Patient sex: M
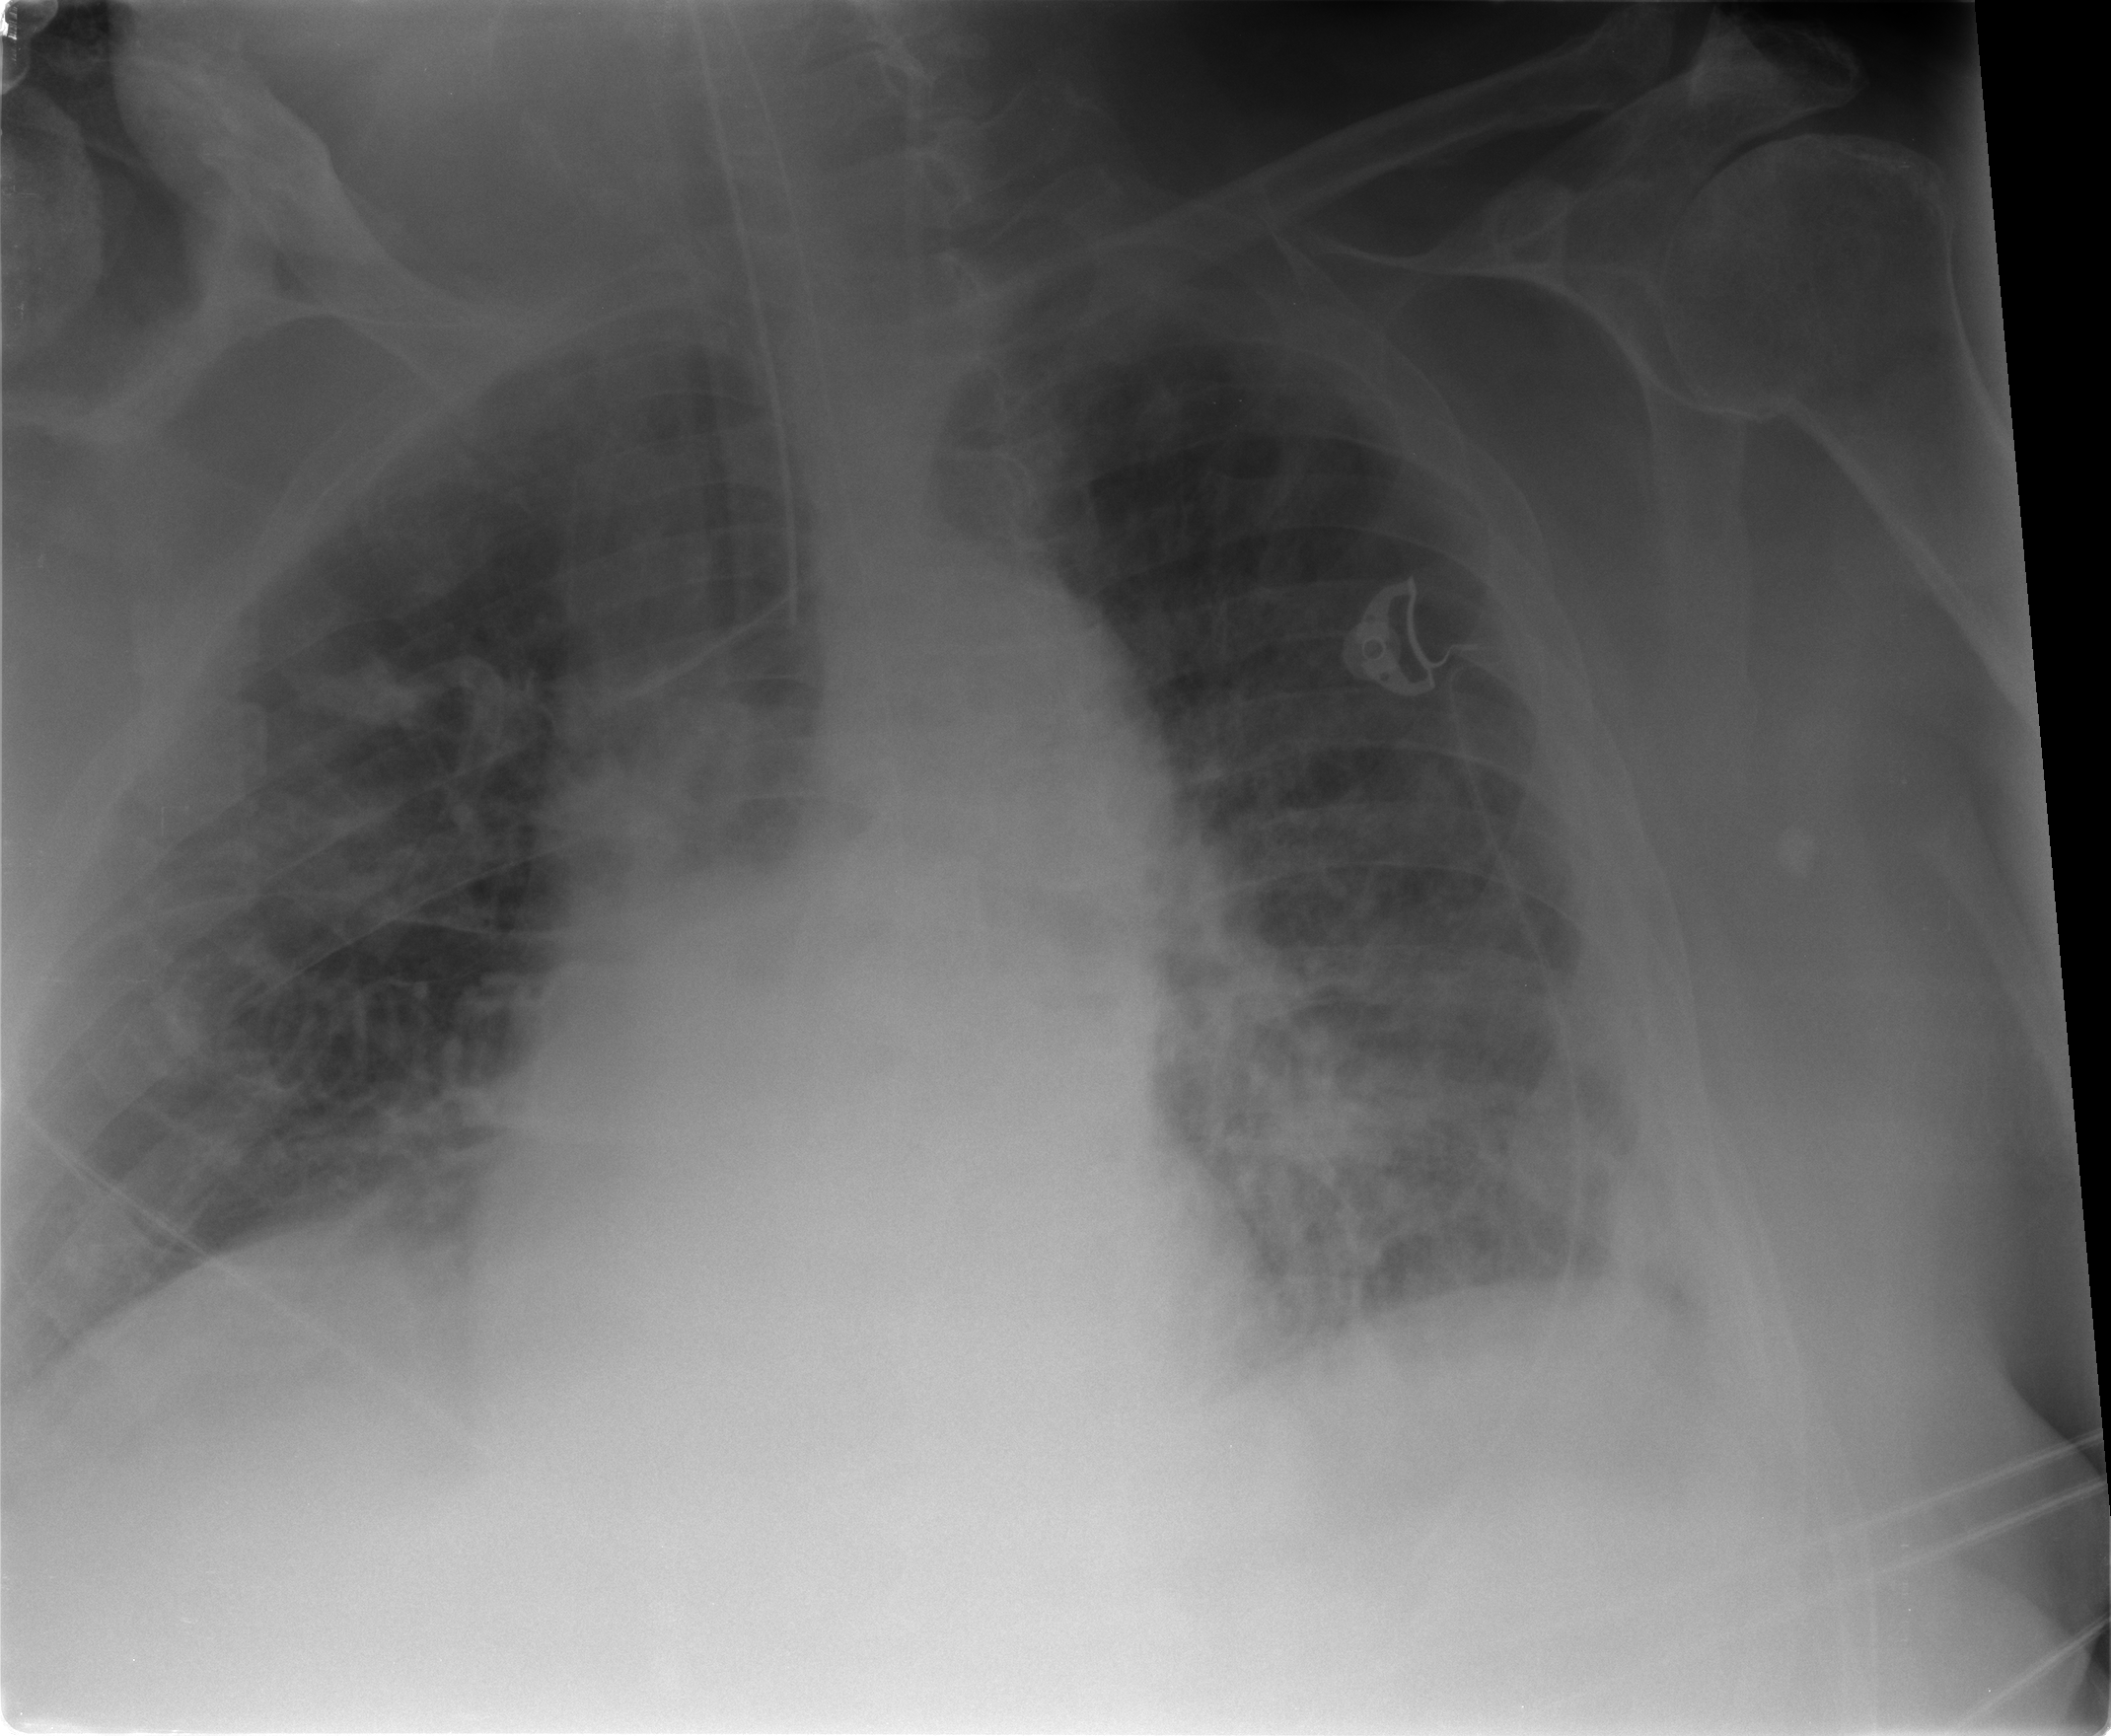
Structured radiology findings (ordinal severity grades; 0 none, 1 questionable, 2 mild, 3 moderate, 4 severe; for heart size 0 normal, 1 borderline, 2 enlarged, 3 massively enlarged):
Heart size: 2
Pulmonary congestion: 3
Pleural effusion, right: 1
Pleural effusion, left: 2
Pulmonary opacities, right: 4
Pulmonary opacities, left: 4
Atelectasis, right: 2
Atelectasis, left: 2